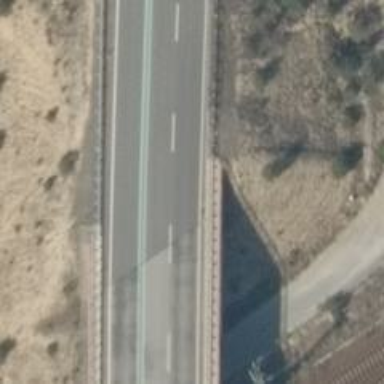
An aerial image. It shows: Trunk highway bridge with asphalt surface.